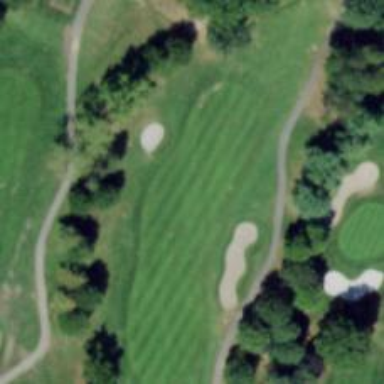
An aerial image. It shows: View of golf hole.